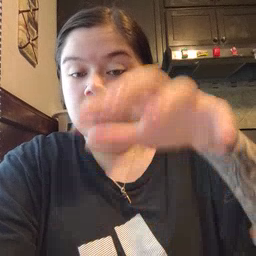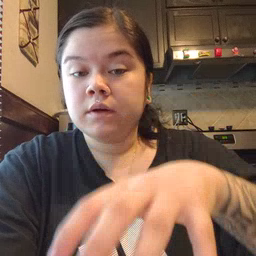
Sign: alligator